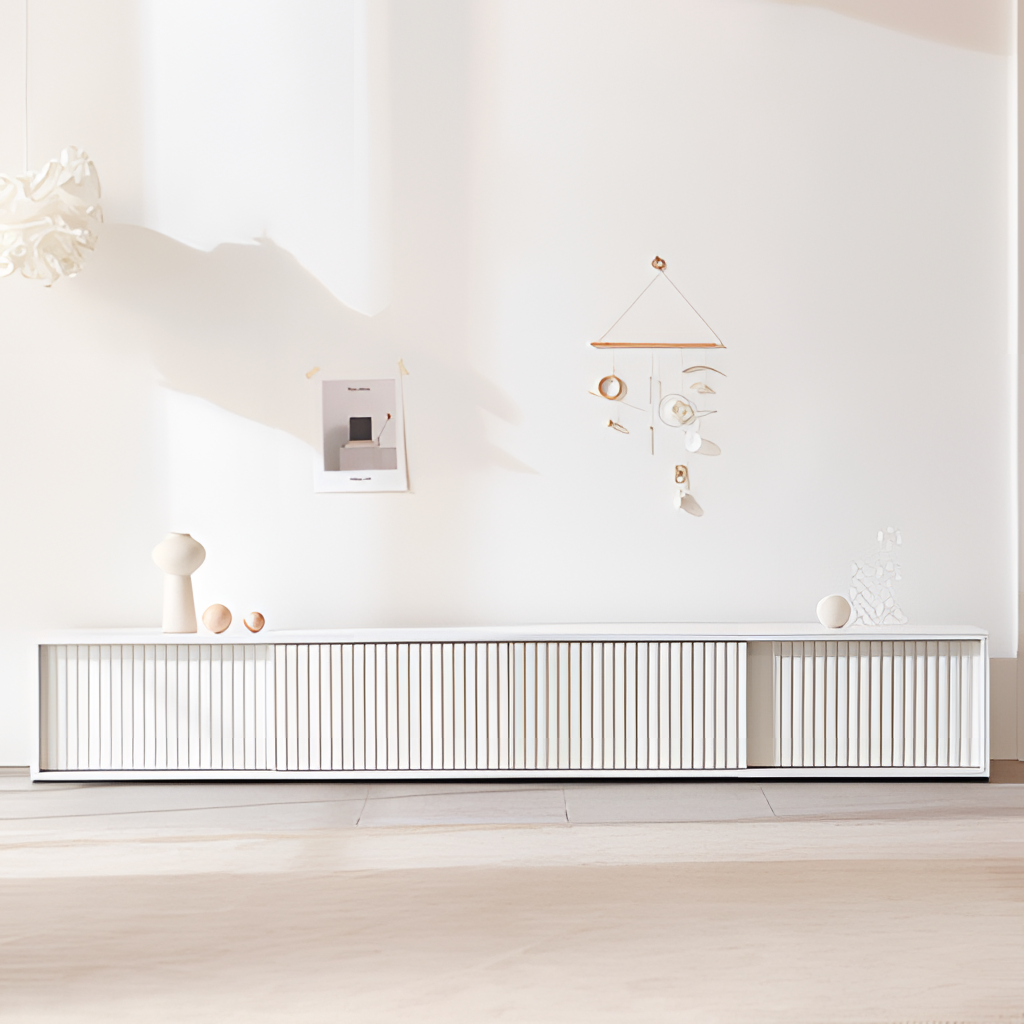
living room, white wood low cabinet, wood flooring, with plank pattern, minimalist, white paint wallpaper, with solid pattern